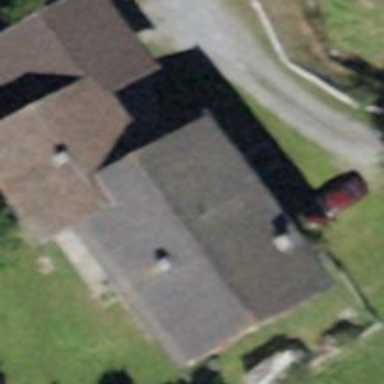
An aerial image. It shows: Building with tiled roof.